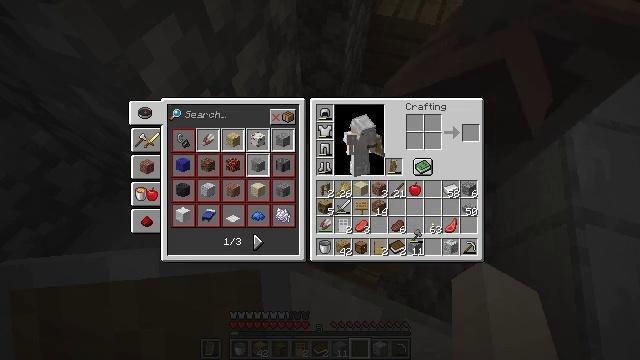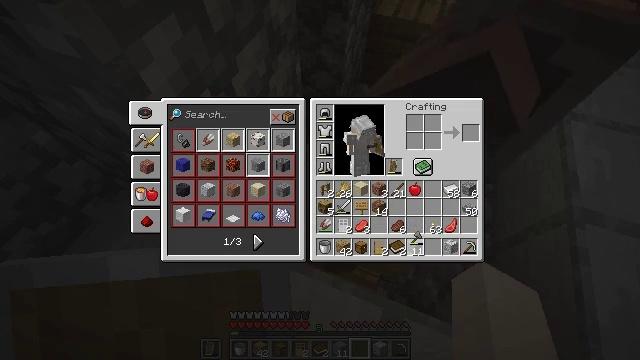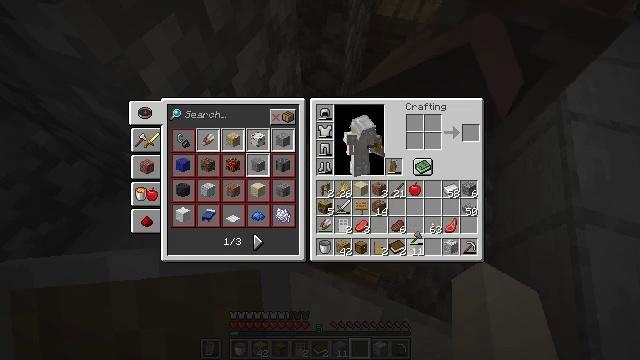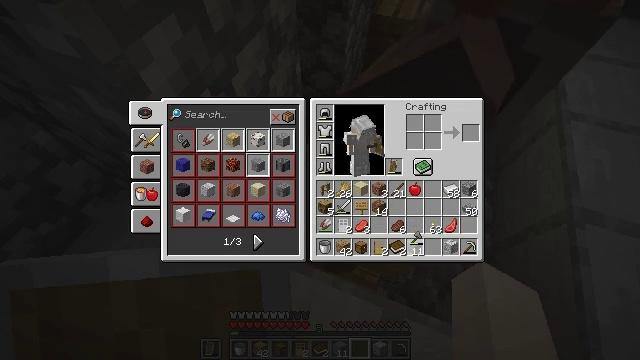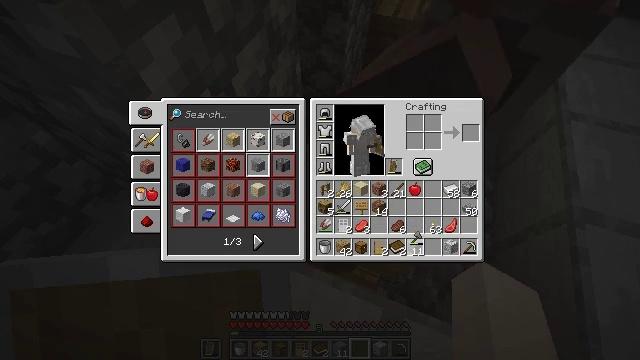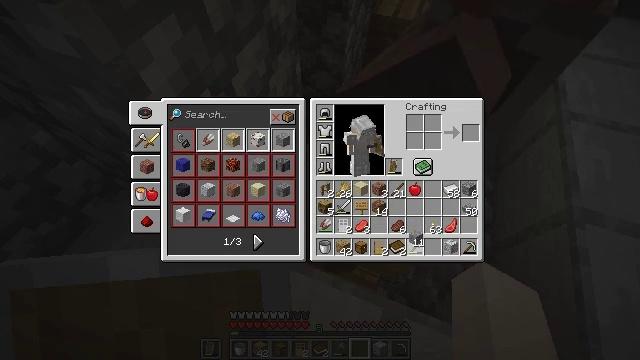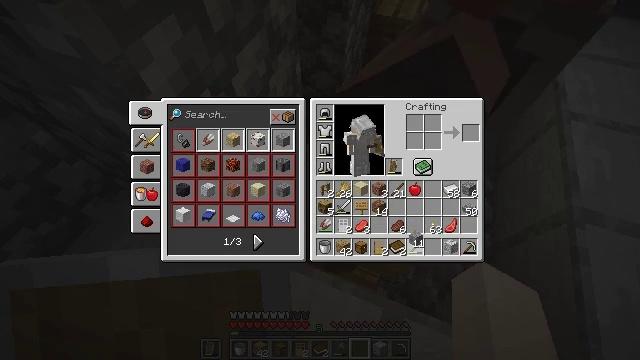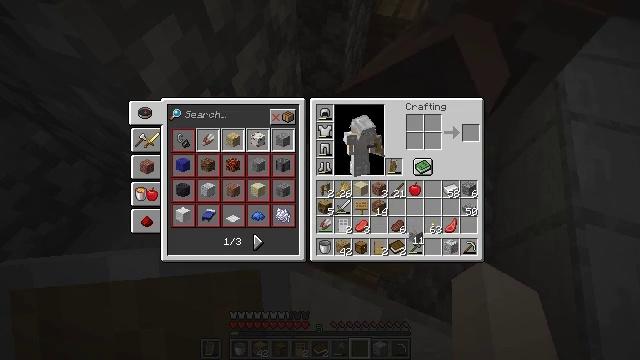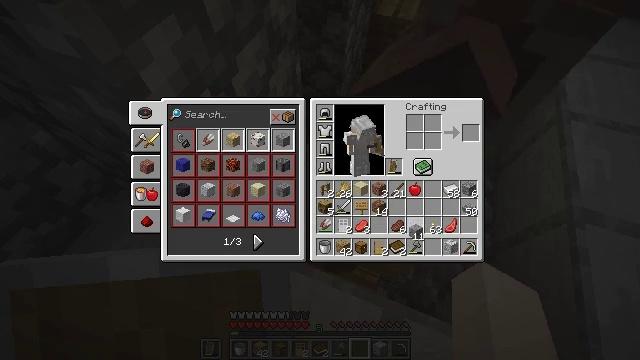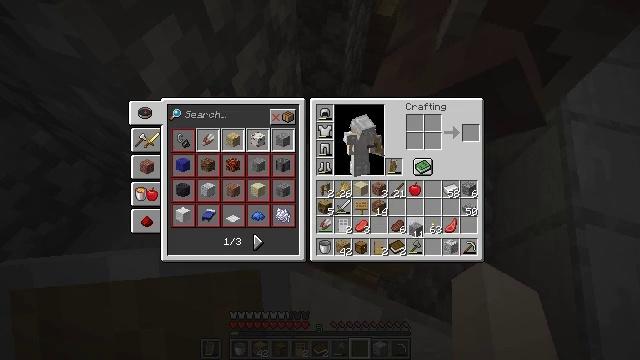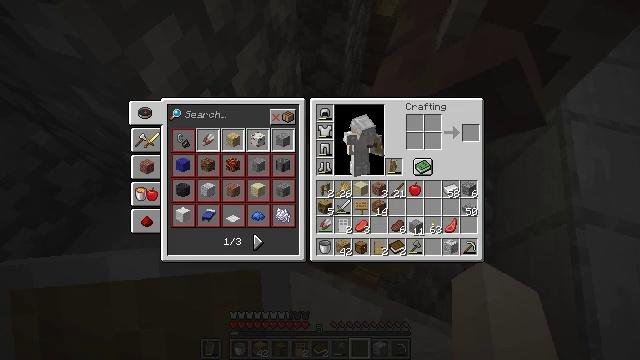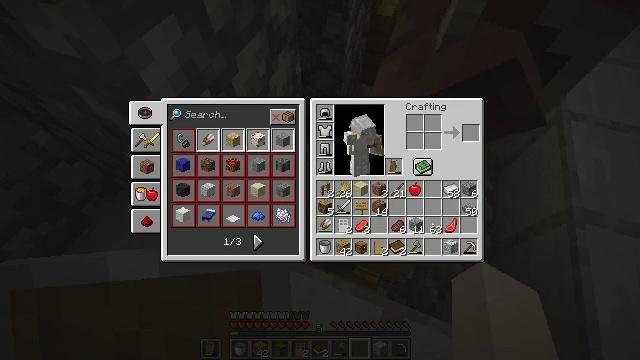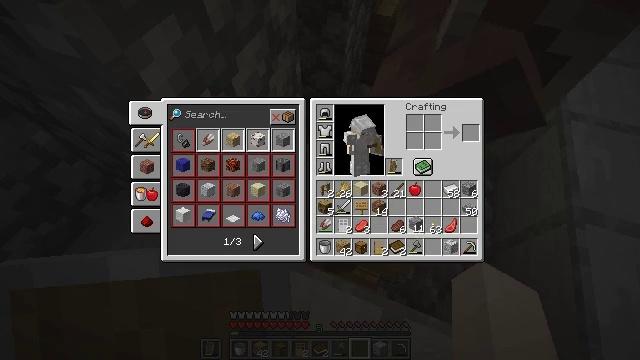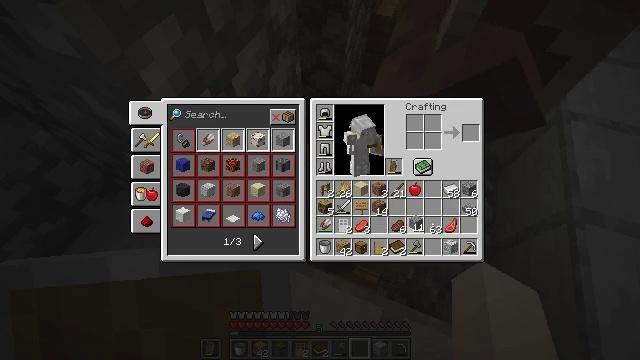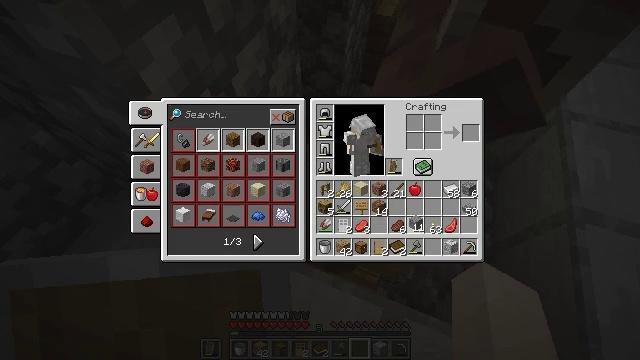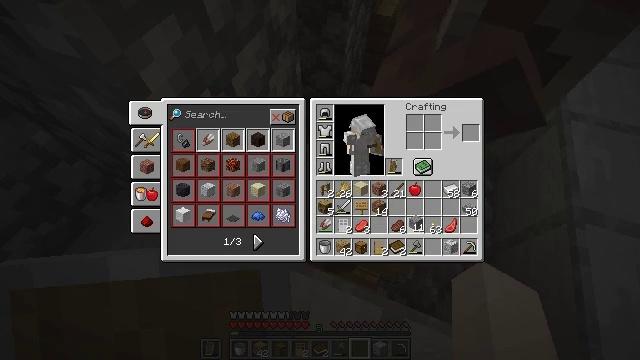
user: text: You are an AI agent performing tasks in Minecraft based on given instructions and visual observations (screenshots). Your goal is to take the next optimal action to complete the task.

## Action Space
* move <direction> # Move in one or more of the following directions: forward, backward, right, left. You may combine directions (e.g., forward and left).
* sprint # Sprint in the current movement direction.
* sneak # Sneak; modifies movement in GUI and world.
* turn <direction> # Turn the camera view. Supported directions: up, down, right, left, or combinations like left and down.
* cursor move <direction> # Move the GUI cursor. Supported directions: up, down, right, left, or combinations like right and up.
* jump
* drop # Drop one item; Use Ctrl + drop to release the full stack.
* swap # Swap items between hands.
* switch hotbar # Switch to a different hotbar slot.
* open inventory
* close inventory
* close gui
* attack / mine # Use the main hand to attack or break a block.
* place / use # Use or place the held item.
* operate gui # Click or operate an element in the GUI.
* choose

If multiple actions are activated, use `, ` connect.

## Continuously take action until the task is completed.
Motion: motion action
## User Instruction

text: Break the lectern to relocate it.
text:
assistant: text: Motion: no_op
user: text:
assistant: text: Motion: no_op
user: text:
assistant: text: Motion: no_op
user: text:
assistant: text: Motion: attack / mine
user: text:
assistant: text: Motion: no_op
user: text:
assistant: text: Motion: no_op
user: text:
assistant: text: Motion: no_op
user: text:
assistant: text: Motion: no_op
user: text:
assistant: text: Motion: no_op
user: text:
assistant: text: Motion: no_op
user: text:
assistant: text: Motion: no_op
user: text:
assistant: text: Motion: no_op
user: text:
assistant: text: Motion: no_op
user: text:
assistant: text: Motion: no_op
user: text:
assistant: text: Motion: no_op
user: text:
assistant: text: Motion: no_op
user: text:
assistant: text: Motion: attack / mine
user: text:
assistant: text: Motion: attack / mine
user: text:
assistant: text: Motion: attack / mine
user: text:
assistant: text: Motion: no_op
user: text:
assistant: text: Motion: no_op
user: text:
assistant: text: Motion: no_op
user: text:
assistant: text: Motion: no_op
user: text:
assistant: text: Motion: no_op
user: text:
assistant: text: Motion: no_op
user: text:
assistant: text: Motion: no_op
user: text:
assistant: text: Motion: open inventory
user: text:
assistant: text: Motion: open inventory
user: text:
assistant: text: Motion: open inventory
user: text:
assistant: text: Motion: no_op